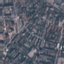
Label: Residential